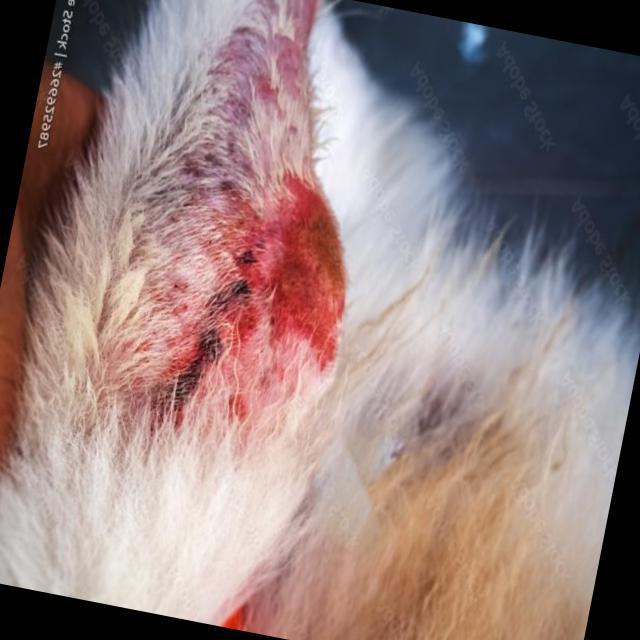
Canine dermatitis — inflammation of the skin presenting with erythema, pruritus, papules, and excoriation. May be allergic, contact, or atopic in origin.